Question: I'm working on my first personal app and (to right of each the label).
, I'm pretty sure that I've implemented the switch improperly since there's no way for a user to actually interact with the it, but since my primary question is stated in the title, the Answer doesn't need to necessarily address this.
Having said that, any guidance on either of these two points would be greatly appreciated.
Thank you!
'''
class SettingsSwitch {
var label : String = "Label"
var active : Bool = false
init(label: String, active: Bool) {
self.label = label
self.active = active
}
}
'''
'''
class SettingCell: UITableViewCell {
@IBOutlet var settingsLabel: UILabel!
override func awakeFromNib() {
super.awakeFromNib()
}
override func setSelected(selected: Bool, animated: Bool) {
super.setSelected(selected, animated: animated)
}
//MARK: - custom
func setCell(labelText: String, activeBool: Bool) {
self.settingsLabel.text = labelText
var newSwitch = UISwitch(frame:CGRectMake(150, 300, 0, 0))
newSwitch.on = activeBool
newSwitch.setOn(activeBool, animated: true)
addSubview(newSwitch)
}
}
'''
'''
class TableViewController: UIViewController, UITableViewDelegate, UITableViewDataSource {
var settings : [SettingsSwitch] = [SettingsSwitch]()
@IBOutlet var settingsTable: UITableView!
override func viewDidLoad() {
super.viewDidLoad()
self.initializeSettings()
}
func tableView(tableView: UITableView, numberOfRowsInSection section: Int) -> Int {
return settings.count
}
func tableView(tableView: UITableView, cellForRowAtIndexPath indexPath: NSIndexPath) -> UITableViewCell {
let cell : SettingCell = tableView.dequeueReusableCellWithIdentifier("Cell") as SettingCell
let settingMenu = settings[indexPath.row]
cell.setCell(settingMenu.label, activeBool: settingMenu.active)
return cell
}
override func didReceiveMemoryWarning() {
super.didReceiveMemoryWarning()
}
override func viewDidAppear(animated: Bool) {
settingsTable.reloadData()
}
// MARK: - custom functions
func initializeSettings() {
var coolDownOption = SettingsSwitch(label: "Cool Down Timer", active: false)
var useDefaultTimes = SettingsSwitch(label: "Use Default Times", active: true)
settings.append(coolDownOption)
settings.append(useDefaultTimes)
}
}
'''

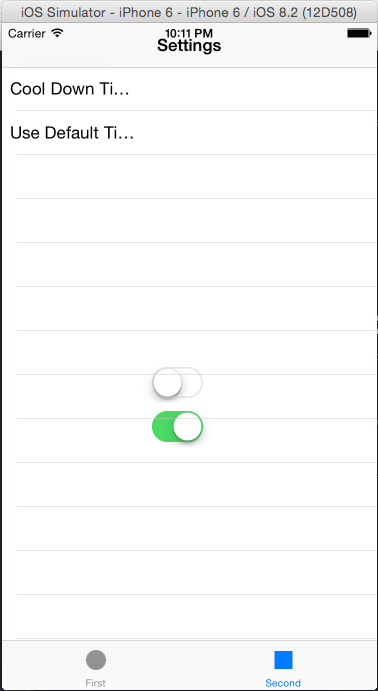
Answer: Try this:
'''
class SettingCell: UITableViewCell {
@IBOutlet var settingsLabel: UILabel!
var newSwitch: UISwitch!
override func awakeFromNib() {
super.awakeFromNib()
//The rect does not seems to be correct. This will go way beyond the cell rect.
//may be use UISwitch(frame:CGRectMake(150, 10, 0, 0))
newSwitch = UISwitch(frame:CGRectMake(150, 300, 0, 0))
}
override func setSelected(selected: Bool, animated: Bool) {
super.setSelected(selected, animated: animated)
}
//MARK: - custom
func setCell(labelText: String, activeBool: Bool) {
self.settingsLabel.text = labelText
newSwitch.on = activeBool
newSwitch.setOn(activeBool, animated: true)
//Add to contentView instead of self.
contentView.addSubview(newSwitch)
}
}
'''
I am not sure why are you not putting the UISwitch in xib. If you create UISwitch in setCell it will be created many times as and when the cell is reused. So it is better to create it in awakefromNib().
Also it would be a better idea to use auto-layout instead of setting fixed rect.